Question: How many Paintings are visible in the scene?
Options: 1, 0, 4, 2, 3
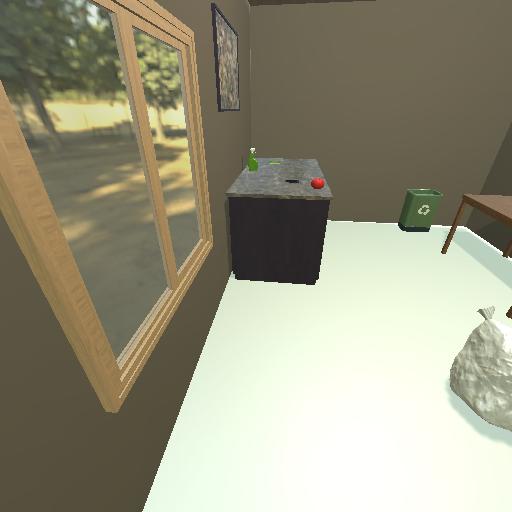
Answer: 1